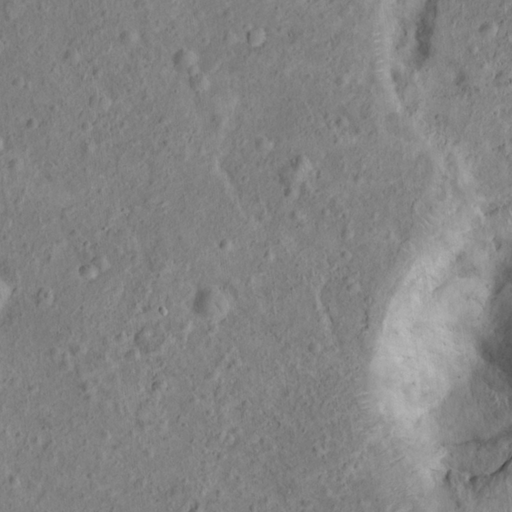
Objects detected: cone, cone